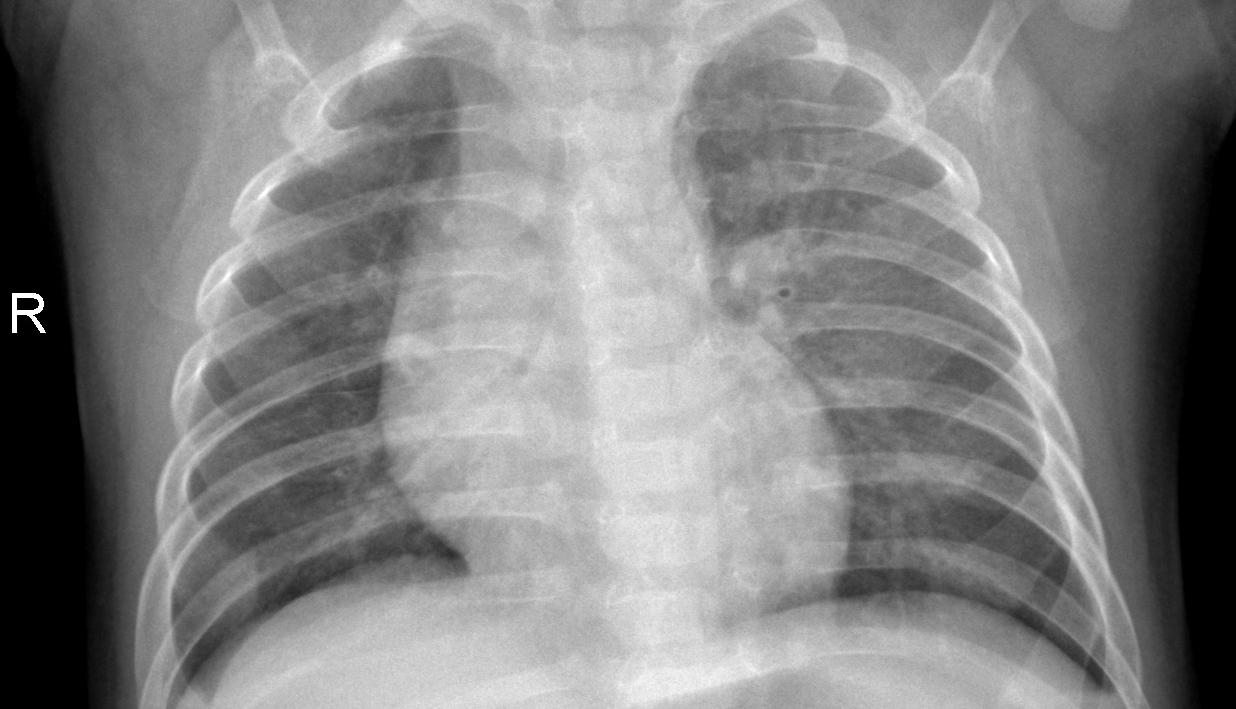
Diagnosis: PNEUMONIA